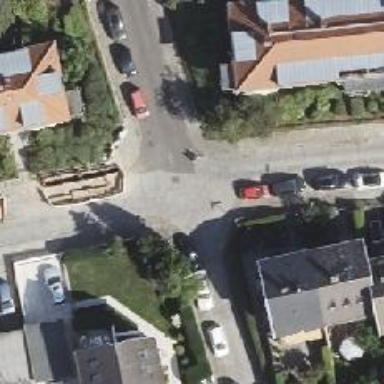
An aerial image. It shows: Residential road with asphalt surface. Both sides have sidewalks.